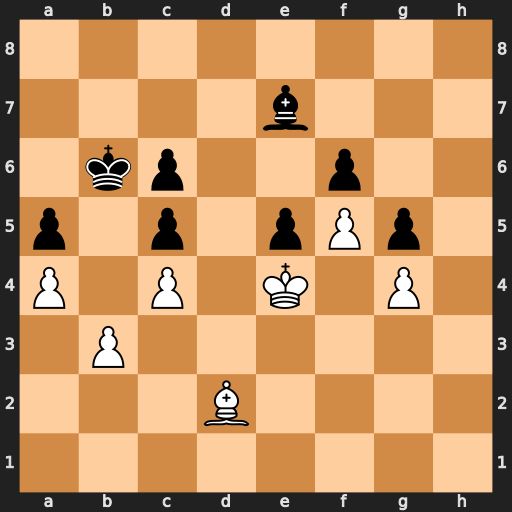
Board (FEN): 8/4b3/1kp2p2/p1p1pPp1/P1P1K1P1/1P6/3B4/8
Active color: w
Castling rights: -
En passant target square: -
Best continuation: Bxg5 fxg5 Kxe5 Kc7 f6